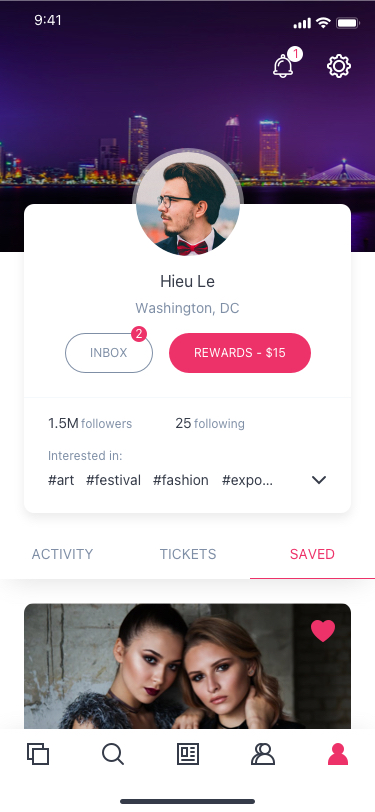
Text in this UI design:
7 Days 06 Hrs 27 Mins 44 Secs
ACTIVITY
SAVED
TICKETS
Hieu Le
Washington, DC
INBOX
2
REWARDS - $15
1.5M
followers
25
following
#art
#festival
#fashion
#expo…
Interested in:

1